Question: I am using the <URL> SMTP component which I had to install and reference in my windows 8 desktop app. I am using this to send an email with some html content.
'''
private async void btnSend_Click(object sender, RoutedEventArgs e)
{
btnSend.IsEnabled = false;
await Send_Email();
btnSend.IsEnabled = true;
}
private async Task Send_Email()
{
var usermail = email_txt.ToString();
String Result = "";
try
{
SmtpMail oMail = new SmtpMail("TryIt");
SmtpClient oSmtp = new SmtpClient();
// Set sender email address, please change it to yours
oMail.From = new MailAddress("test@emailarchitect.net");
// Add recipient email address, please change it to yours
// oMail.To.Add(new MailAddress("support@emailarchitect.net"));
oMail.To.Add(new MailAddress(usermail));
// Set email subject
oMail.Subject = "test email from C# XAML project with file attachment";
// Set Html body
oMail.HtmlBody = "<font size=5>This is</font> <font color=red><b>a test</b></font>";
// get a file path from PicturesLibrary,
// to access files in PicturesLibrary, you MUST have "Pictures Library" checked in
// your project -> Package.appxmanifest -> Capabilities
Windows.Storage.StorageFile file =
await Windows.Storage.KnownFolders.PicturesLibrary.GetFileAsync("test.jpg");
string attfile = file.Path;
Attachment oAttachment = await oMail.AddAttachmentAsync(attfile);
// if you want to add attachment from remote URL instead of local file.
// string attfile = "http://www.emailarchitect.net/test.jpg";
// Attachment oAttachment = await oMail.AddAttachmentAsync(attfile);
// you can change the Attachment name by
// oAttachment.Name = "mytest.jpg";
// Your SMTP server address
SmtpServer oServer = new SmtpServer("smtp.emailarchitect.net");
// User and password for ESMTP authentication
oServer.User = "test@emailarchitect.net";
oServer.Password = "testpassword";
// If your SMTP server requires TLS connection on 25 port, please add this line
// oServer.ConnectType = SmtpConnectType.ConnectSSLAuto;
// If your SMTP server requires SSL connection on 465 port, please add this line
// oServer.Port = 465;
// oServer.ConnectType = SmtpConnectType.ConnectSSLAuto;
await oSmtp.SendMailAsync(oServer, oMail);
Result = "Email was sent successfully!";
}
catch (Exception ep)
{
Result = String.Format("Failed to send email with the following error: {0}", ep.Message);
}
// Display Result by Diaglog box
Windows.UI.Popups.MessageDialog dlg = new
Windows.UI.Popups.MessageDialog(Result);
await dlg.ShowAsync();
}
'''
The above should send an email to the email address entered in a TextBox on the XAML page when a button is clicked
'''
<TextBox x:Name="email_txt"></TextBox>
<Button x:Name="email_btn" Content="Emial Me" Click="email_btn_Click"/>
'''
The code should send the email to whatever email address is enetered in 'email_txt' when the button 'email_btn' is clicked.
For this I put the textbox value in a varible 'var usermail = email_txt.ToString();' and call the variable 'usermail' in 'oMail.To.Add(new MailAddress(usermail));'. But with this I get the error below:

It doesn't recognize the email address in 'usermail'.
However if I were to enter an email address directly into the code such as 'oMail.To.Add(new MailAddress("support@emailarchitect.net"));', it work fine and the email is sent to support@emailarchitect.net.
How do I fix this so that the email is sent to address specified in the TextBlock?
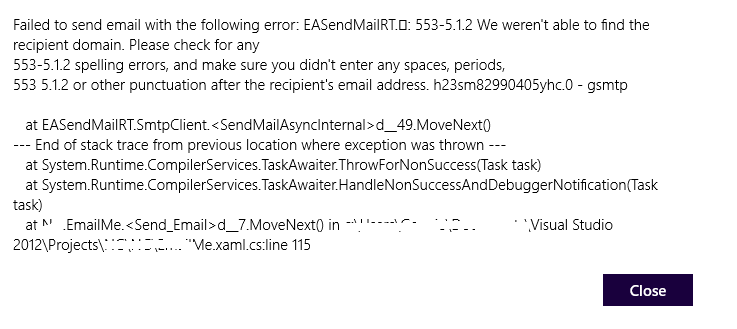
Answer: I sorted it out. It was actually a pretty simple and careless error. The email value should be retrieved from the TextBox using 'var usermail = email_txt.Text.ToString();'
I needed the 'Text' value of the email TextBox.